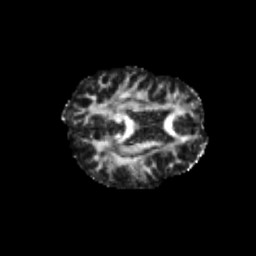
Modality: FA
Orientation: axial
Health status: healthy
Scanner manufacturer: philips
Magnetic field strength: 3 T
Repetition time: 6.964 s
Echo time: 0.092 s